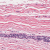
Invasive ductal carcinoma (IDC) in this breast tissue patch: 0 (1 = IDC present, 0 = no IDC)